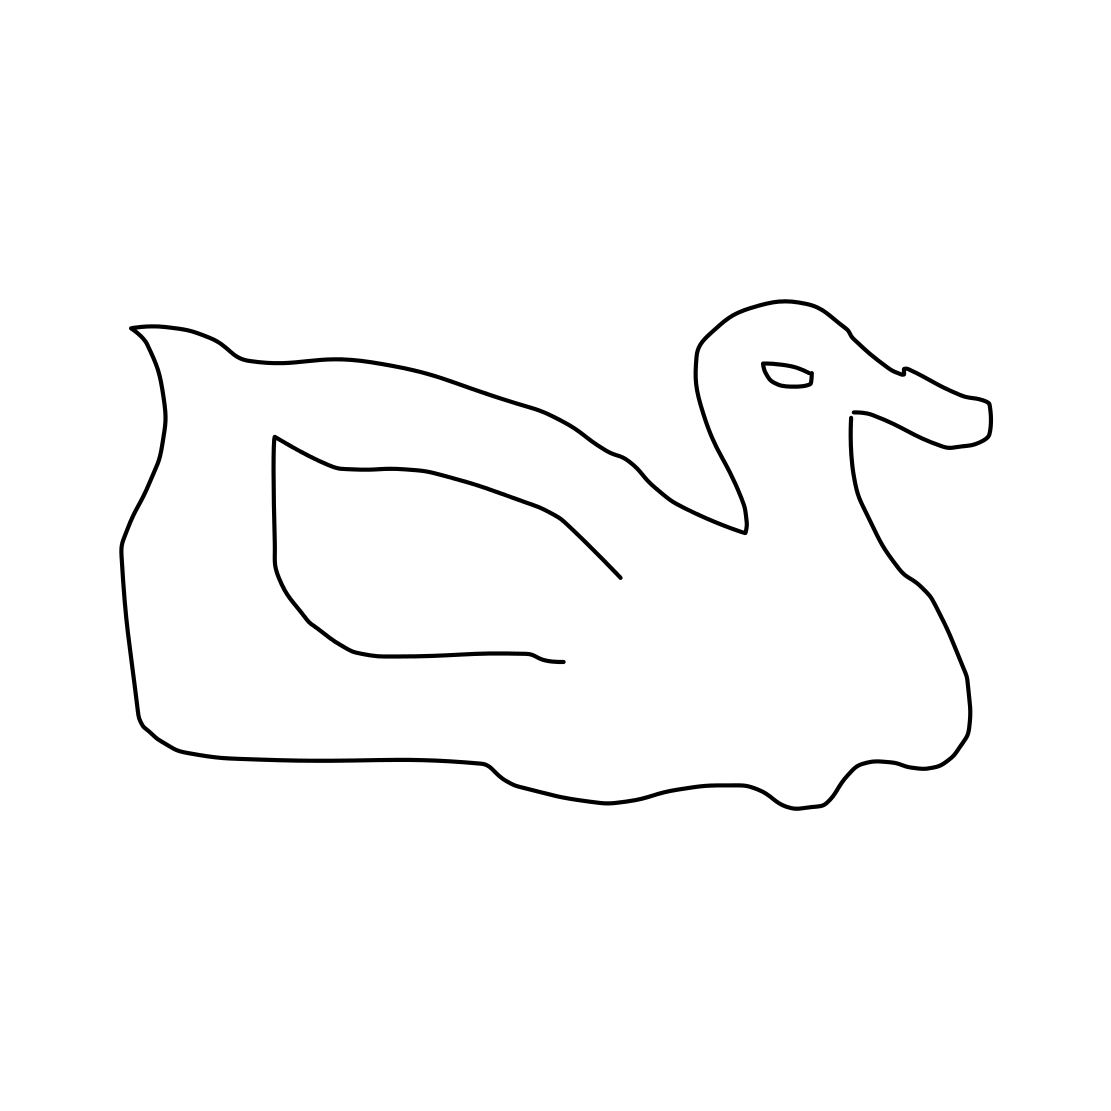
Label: duck